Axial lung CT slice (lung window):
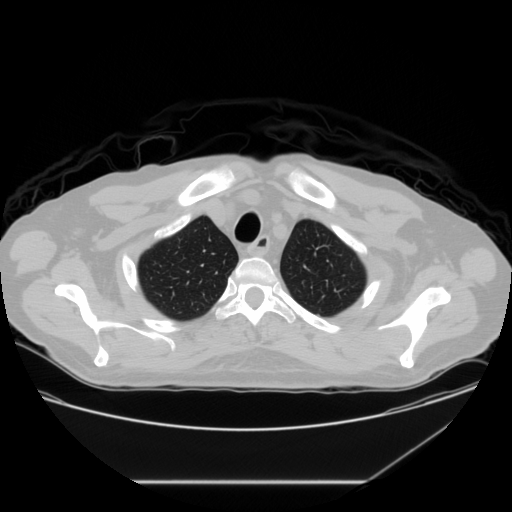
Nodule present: no